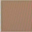
Piece: xx